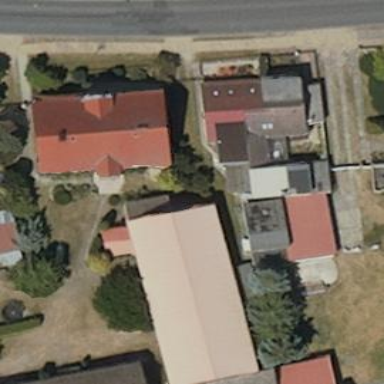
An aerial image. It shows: Shed.